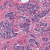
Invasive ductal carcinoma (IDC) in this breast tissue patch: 1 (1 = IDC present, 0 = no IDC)